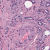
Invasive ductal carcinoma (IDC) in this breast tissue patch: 1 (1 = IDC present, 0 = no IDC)